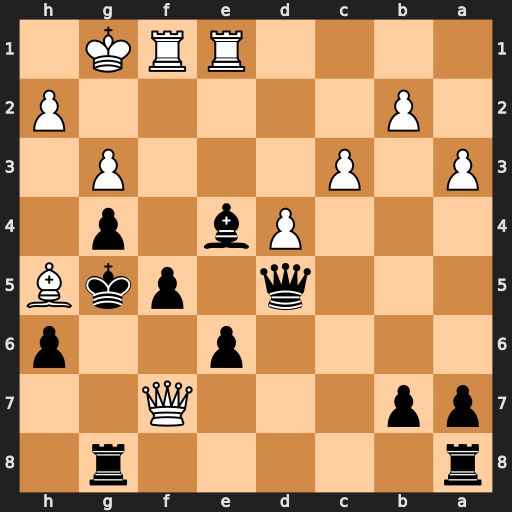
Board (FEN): r5r1/pp3Q2/4p2p/3q1pkB/3Pb1p1/P1P3P1/1P5P/4RRK1
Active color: b
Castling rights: -
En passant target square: -
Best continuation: Raf8 Qe7+ Kxh5